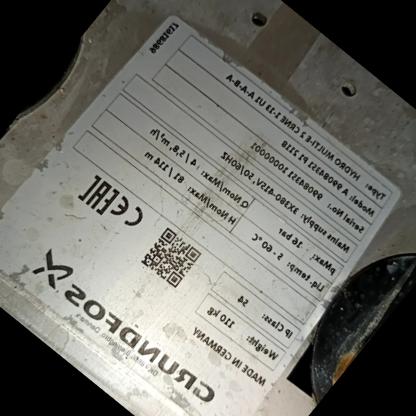
Klasa: tabliczka-znamionowa